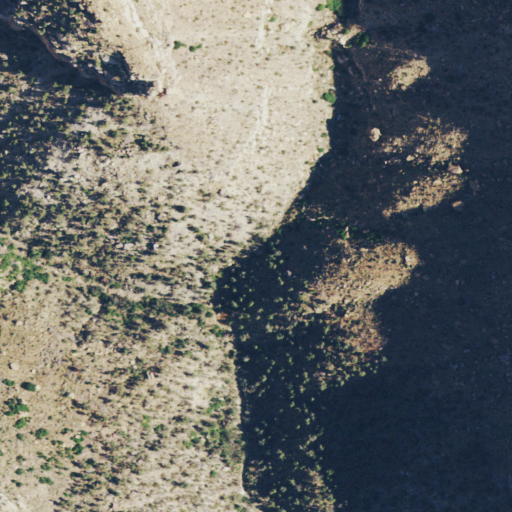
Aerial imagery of valley in Colorado named Moccasin Canyon containing shrub, grassland, and evergreen forest